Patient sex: M
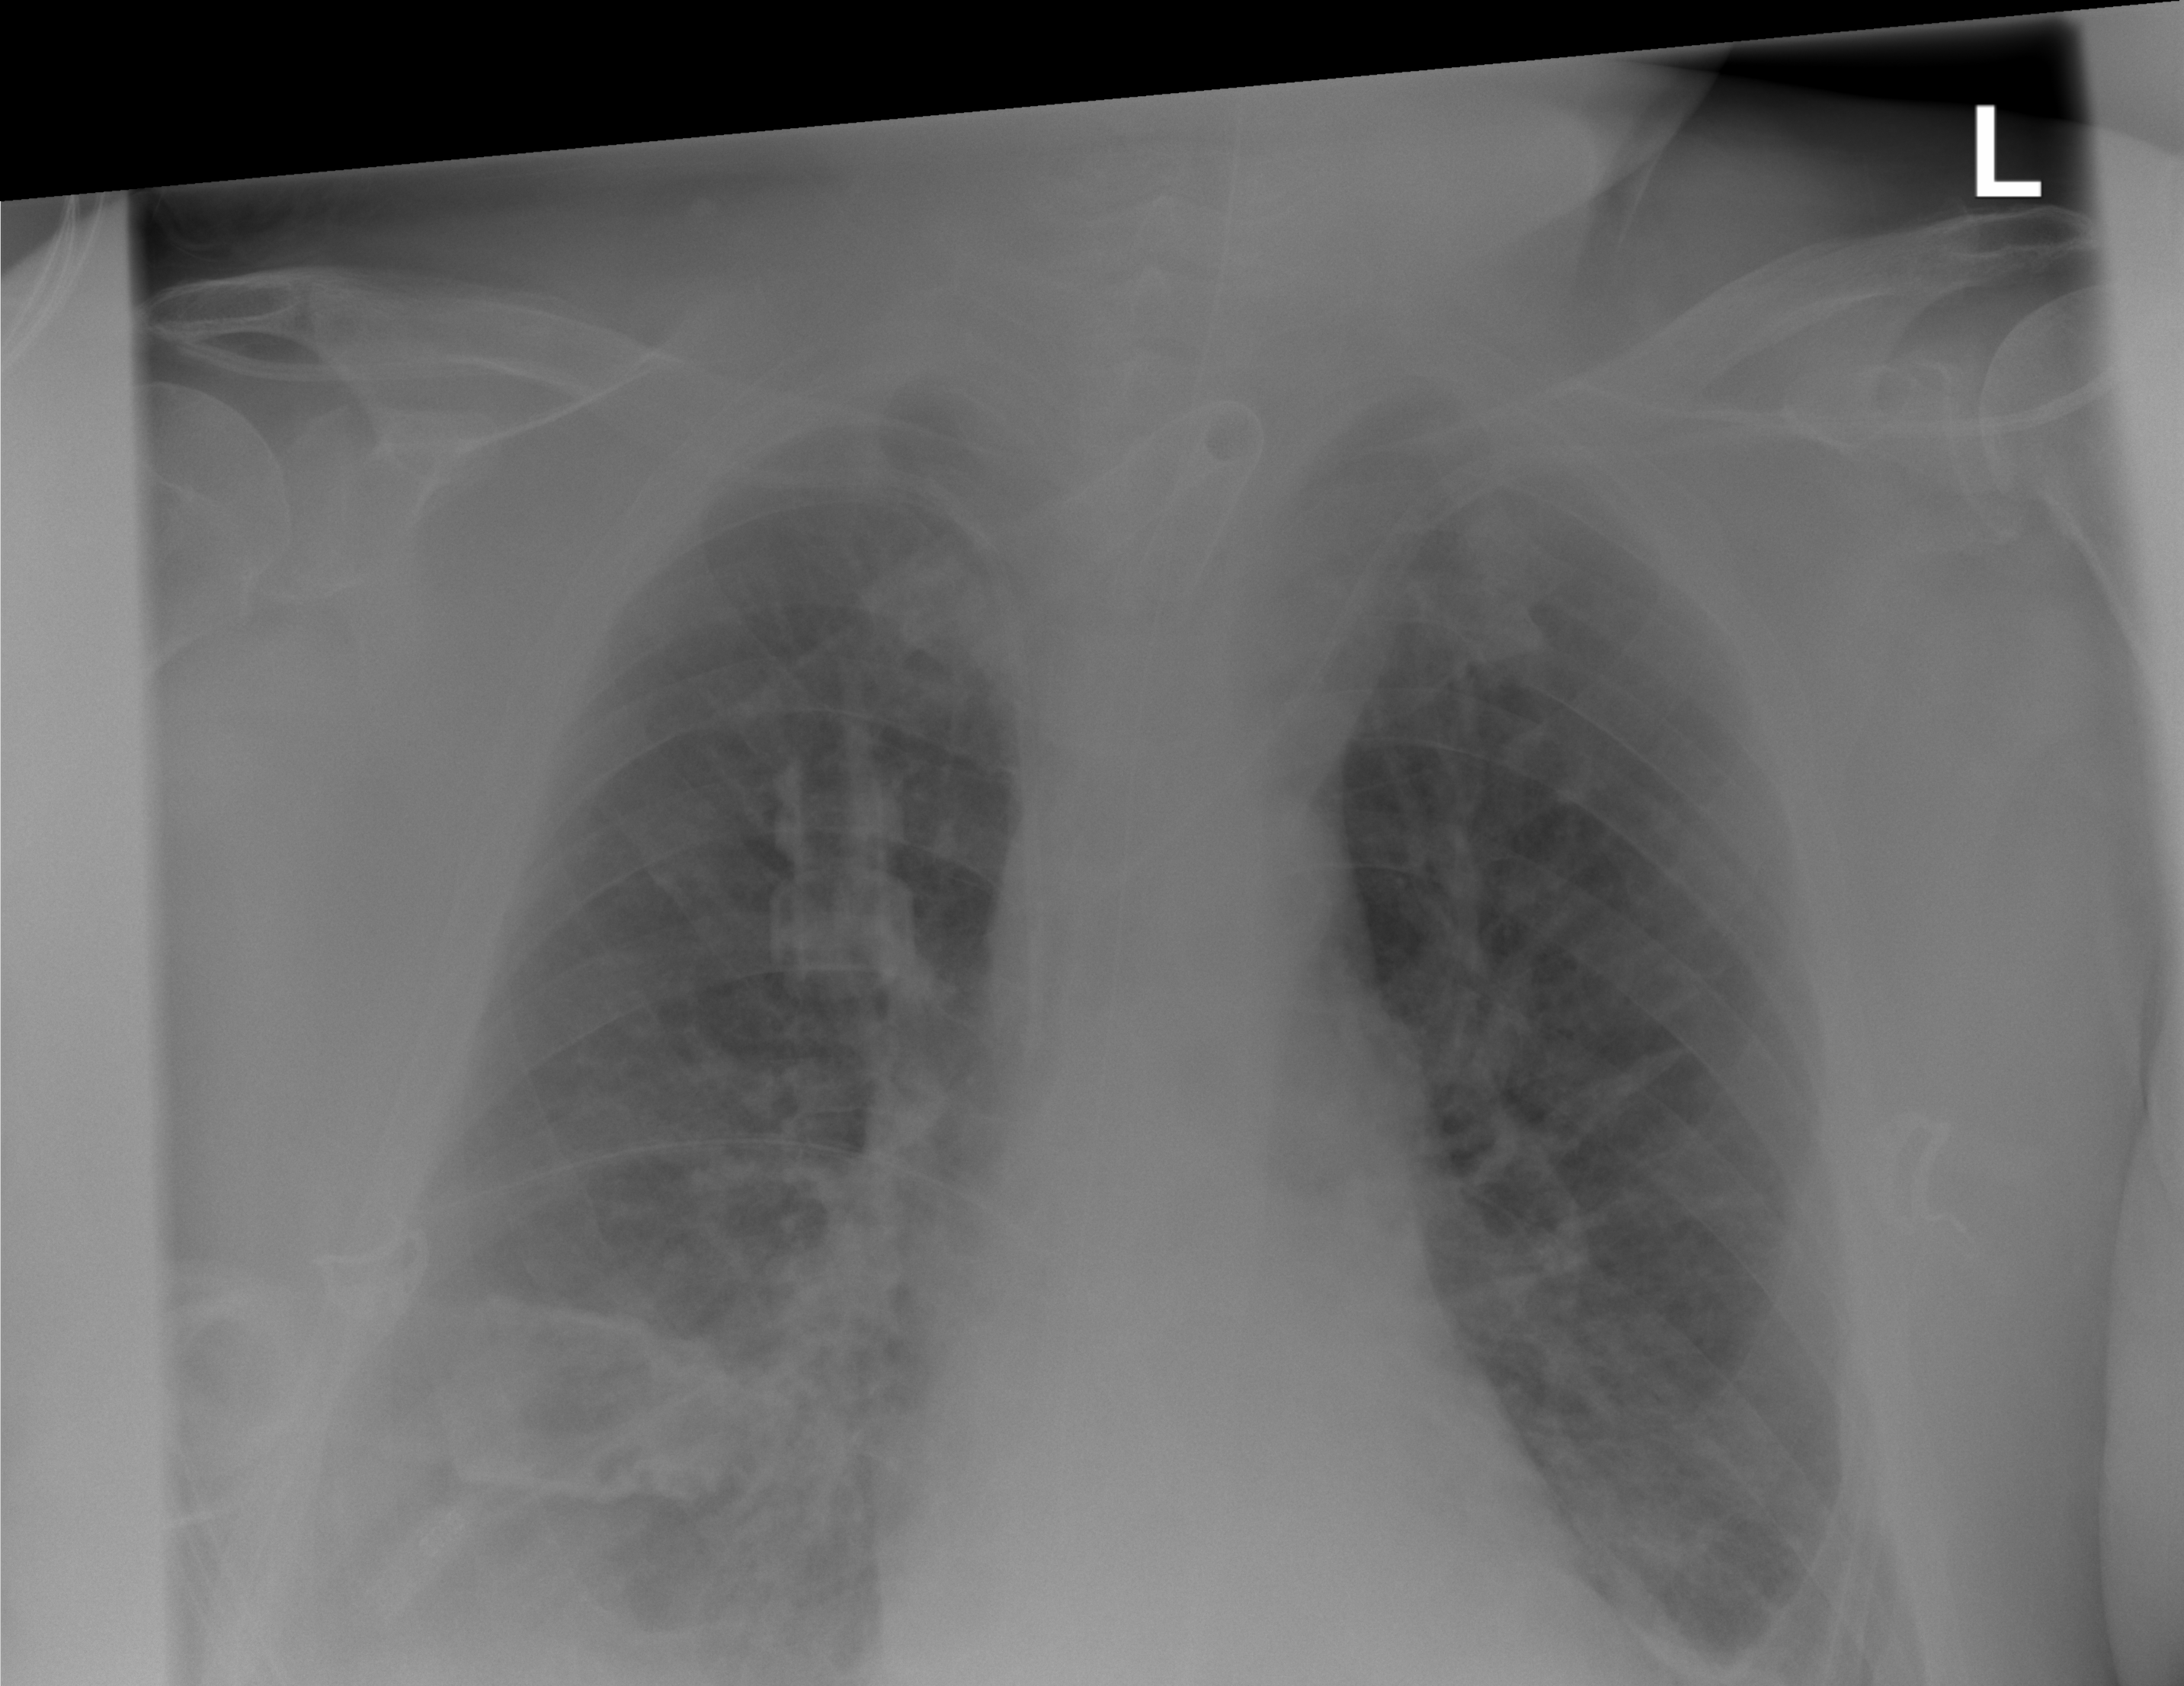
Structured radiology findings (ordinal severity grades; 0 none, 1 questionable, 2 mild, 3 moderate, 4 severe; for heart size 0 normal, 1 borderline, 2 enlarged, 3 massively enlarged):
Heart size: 0
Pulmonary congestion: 2
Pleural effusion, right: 2
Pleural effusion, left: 2
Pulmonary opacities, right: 2
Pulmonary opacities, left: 2
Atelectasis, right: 2
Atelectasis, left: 2